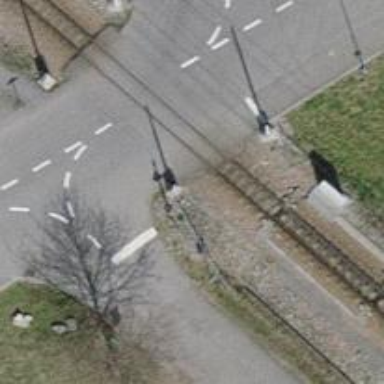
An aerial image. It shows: Railway switch.